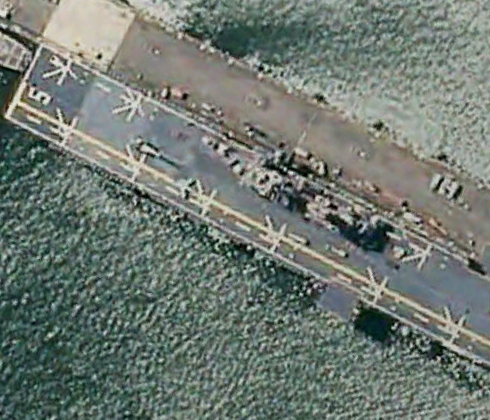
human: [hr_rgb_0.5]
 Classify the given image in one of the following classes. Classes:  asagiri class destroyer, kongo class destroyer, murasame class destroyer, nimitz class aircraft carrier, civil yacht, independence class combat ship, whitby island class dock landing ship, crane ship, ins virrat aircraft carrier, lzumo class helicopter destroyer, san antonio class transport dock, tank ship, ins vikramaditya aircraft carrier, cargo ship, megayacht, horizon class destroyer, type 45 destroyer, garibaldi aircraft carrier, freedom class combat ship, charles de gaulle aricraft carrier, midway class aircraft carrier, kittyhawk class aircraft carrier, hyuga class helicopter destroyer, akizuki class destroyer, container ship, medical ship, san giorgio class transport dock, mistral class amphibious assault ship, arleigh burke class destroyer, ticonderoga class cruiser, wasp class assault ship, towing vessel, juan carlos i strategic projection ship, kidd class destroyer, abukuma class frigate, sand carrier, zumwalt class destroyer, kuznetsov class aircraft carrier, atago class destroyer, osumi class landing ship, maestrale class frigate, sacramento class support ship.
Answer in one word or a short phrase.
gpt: Wasp class assault ship